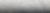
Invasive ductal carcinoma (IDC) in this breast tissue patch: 0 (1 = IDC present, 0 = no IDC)